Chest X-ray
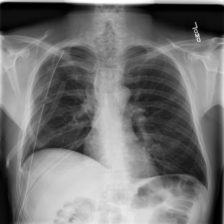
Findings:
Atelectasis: negative
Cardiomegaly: negative
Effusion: negative
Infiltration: negative
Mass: negative
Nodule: negative
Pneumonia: negative
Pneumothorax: positive
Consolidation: negative
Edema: negative
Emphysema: negative
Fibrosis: negative
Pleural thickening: negative
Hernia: negative